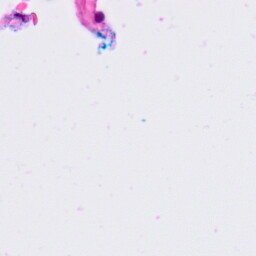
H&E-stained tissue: Lung